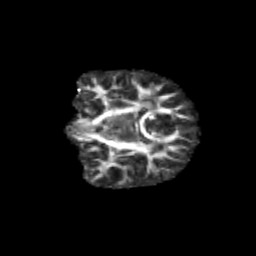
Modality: FA
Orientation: coronal
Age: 9
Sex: female
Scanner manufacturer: siemens
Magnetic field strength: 3 T
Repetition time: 3.8 s
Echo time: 0.07 s